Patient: sex M, age 57
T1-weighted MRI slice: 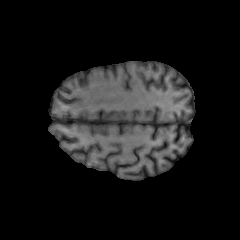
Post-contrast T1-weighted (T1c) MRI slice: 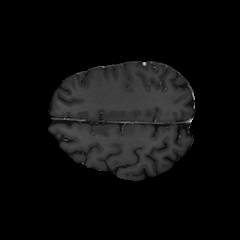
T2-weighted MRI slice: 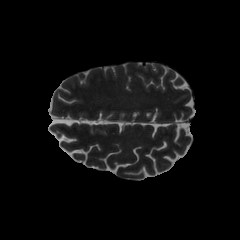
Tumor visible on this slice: no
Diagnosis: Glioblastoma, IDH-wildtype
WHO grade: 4